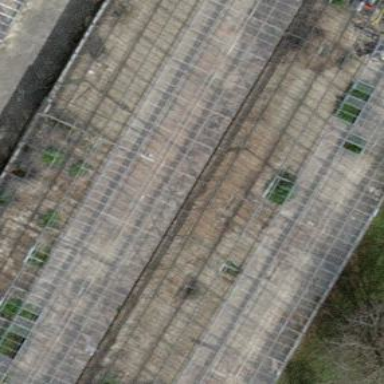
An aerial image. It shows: Greenhouse.